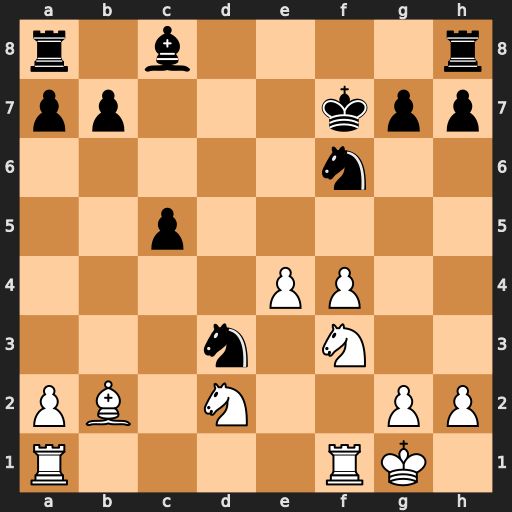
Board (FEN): r1b4r/pp3kpp/5n2/2p5/4PP2/3n1N2/PB1N2PP/R4RK1
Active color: w
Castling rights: -
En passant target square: -
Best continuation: Ne5+ Nxe5 fxe5